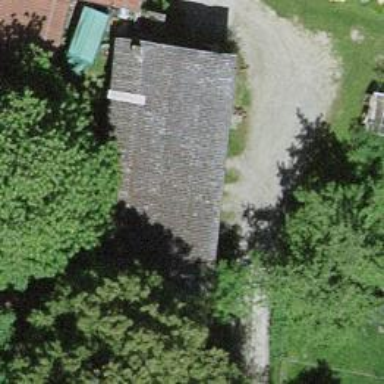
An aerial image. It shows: Barn.